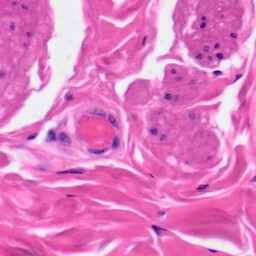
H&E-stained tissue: Skin